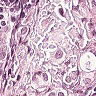
Metastatic tissue present: yes